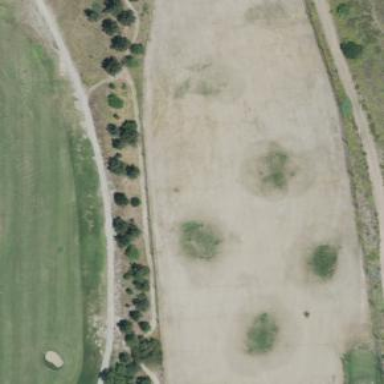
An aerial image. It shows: Grassy area designated for driving range golf.